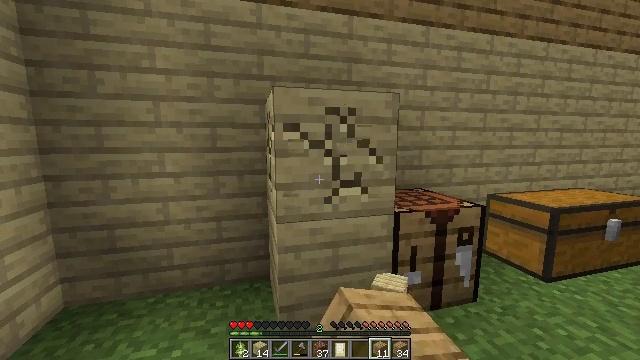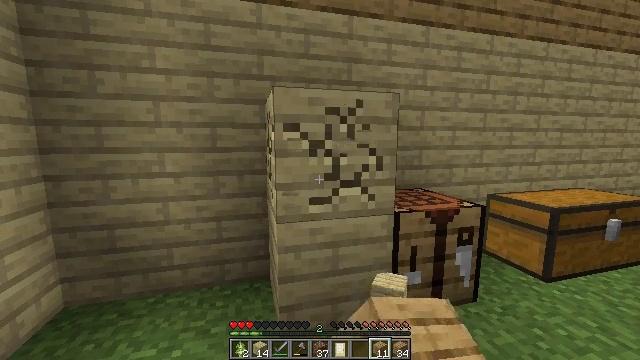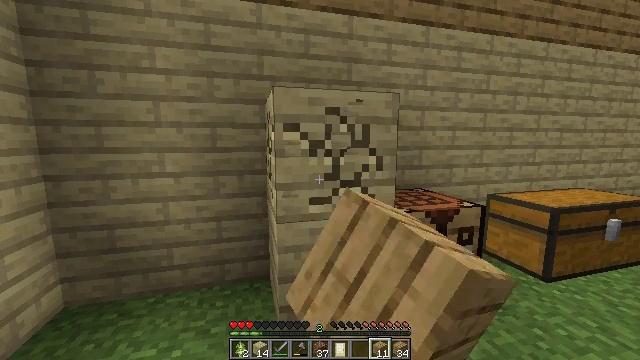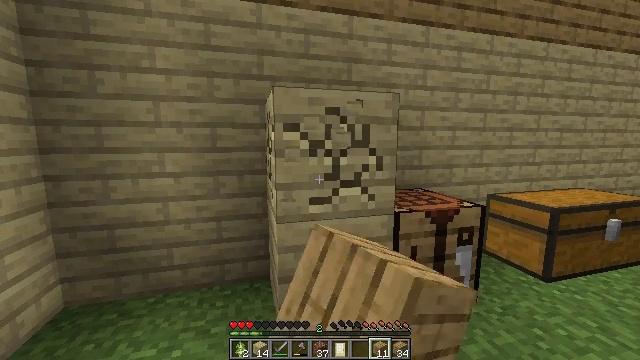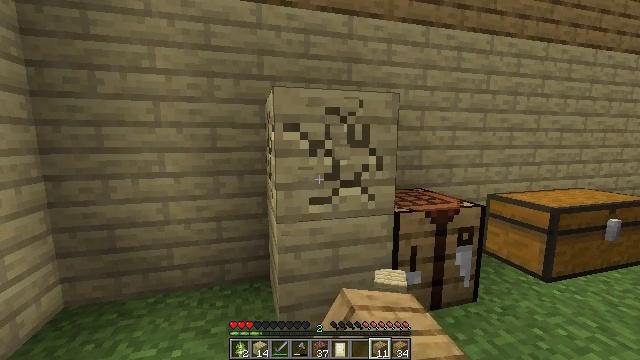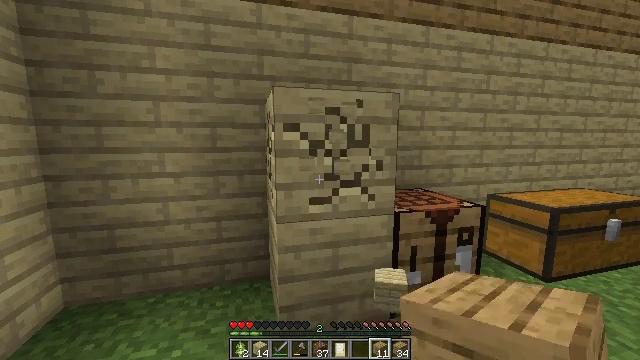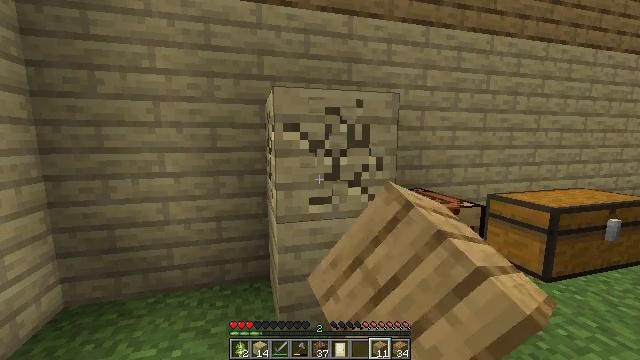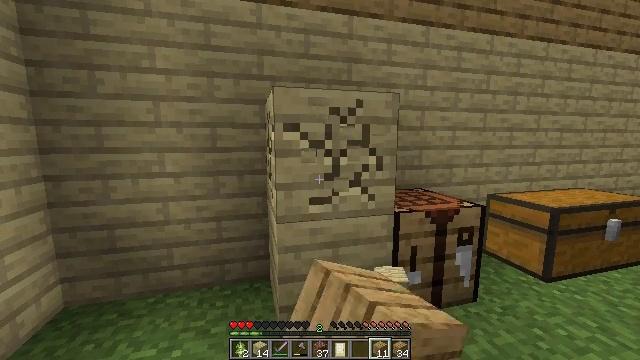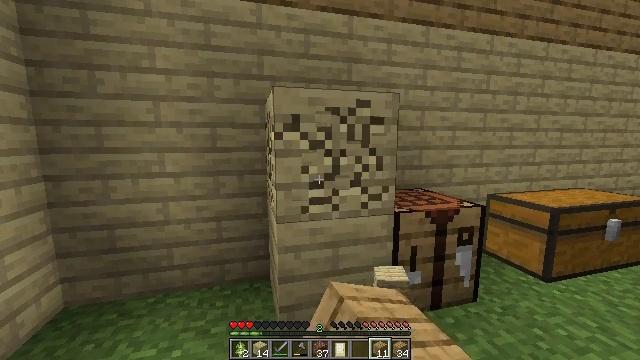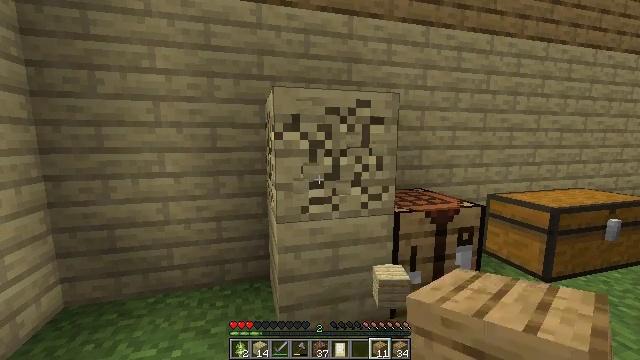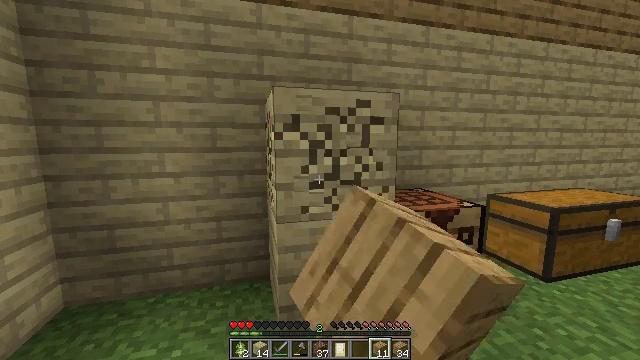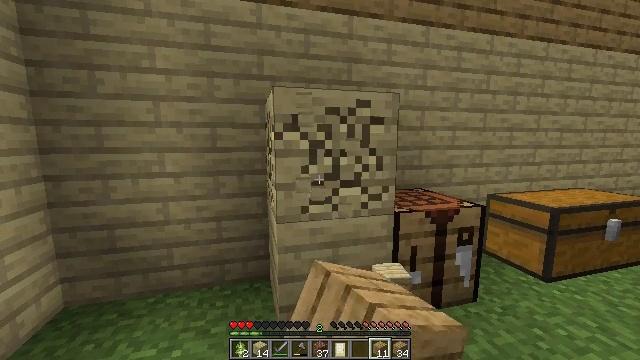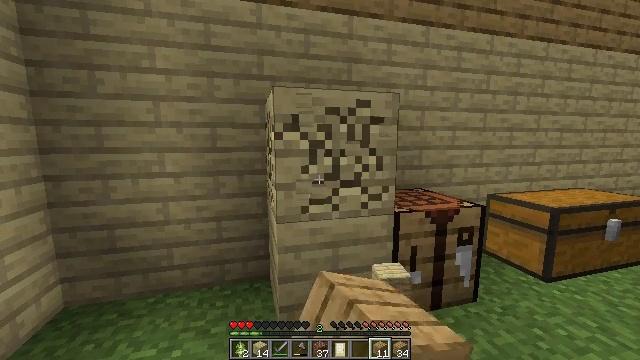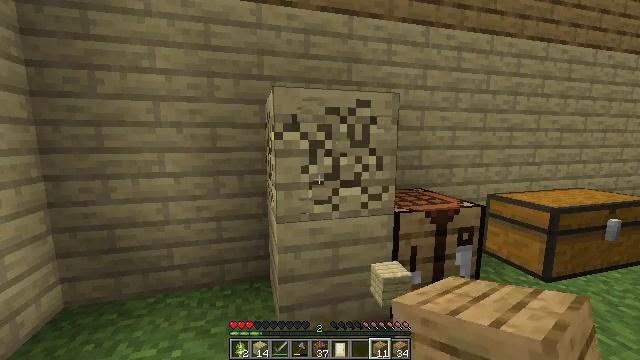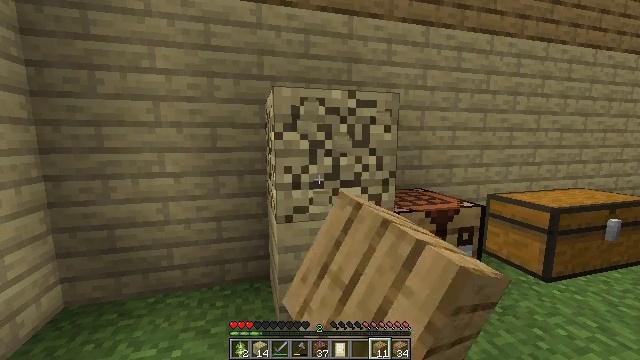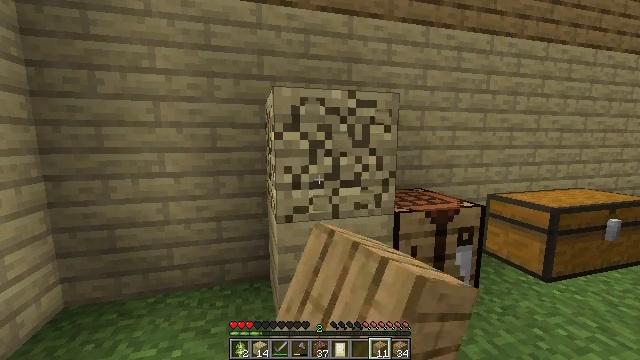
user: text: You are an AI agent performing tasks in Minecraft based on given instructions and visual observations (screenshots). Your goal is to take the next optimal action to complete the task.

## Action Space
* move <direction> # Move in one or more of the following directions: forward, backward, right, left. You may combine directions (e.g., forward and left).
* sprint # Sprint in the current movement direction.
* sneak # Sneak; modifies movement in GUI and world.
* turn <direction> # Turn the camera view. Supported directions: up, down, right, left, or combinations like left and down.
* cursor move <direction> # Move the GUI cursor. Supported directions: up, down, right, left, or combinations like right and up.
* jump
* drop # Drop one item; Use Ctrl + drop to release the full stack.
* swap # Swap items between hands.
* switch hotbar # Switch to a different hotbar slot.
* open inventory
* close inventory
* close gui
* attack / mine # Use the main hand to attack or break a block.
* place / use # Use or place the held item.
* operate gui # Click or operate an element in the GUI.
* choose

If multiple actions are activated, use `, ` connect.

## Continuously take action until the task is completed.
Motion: motion action
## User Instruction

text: Remove birch planks to collect them.
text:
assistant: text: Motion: attack / mine
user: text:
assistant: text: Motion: attack / mine
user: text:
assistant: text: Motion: attack / mine
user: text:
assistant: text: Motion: attack / mine
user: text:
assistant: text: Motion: attack / mine
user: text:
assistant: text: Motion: attack / mine
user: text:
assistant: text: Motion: attack / mine
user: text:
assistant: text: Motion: attack / mine
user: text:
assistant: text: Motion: attack / mine
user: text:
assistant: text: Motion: attack / mine
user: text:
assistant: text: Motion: attack / mine
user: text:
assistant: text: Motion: attack / mine
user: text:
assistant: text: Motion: attack / mine
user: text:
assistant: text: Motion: attack / mine
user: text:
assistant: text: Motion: attack / mine
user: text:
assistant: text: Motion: attack / mine
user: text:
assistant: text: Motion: attack / mine
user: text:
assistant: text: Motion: attack / mine
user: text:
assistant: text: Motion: attack / mine
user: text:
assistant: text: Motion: attack / mine
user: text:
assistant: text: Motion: attack / mine
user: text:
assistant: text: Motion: attack / mine
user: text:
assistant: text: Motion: attack / mine
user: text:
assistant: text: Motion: attack / mine
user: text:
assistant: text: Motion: attack / mine
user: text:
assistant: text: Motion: attack / mine
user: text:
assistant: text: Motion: turn down, attack / mine
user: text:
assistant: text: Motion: turn down, attack / mine
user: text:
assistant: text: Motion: turn down, attack / mine
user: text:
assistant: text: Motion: attack / mine